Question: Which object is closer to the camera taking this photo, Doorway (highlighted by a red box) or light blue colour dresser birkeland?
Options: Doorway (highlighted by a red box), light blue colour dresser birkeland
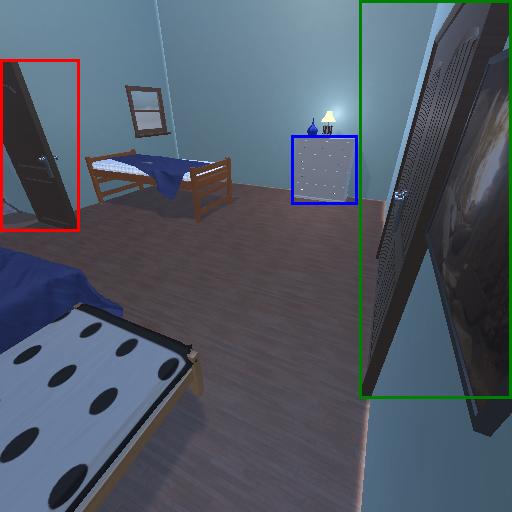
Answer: Doorway (highlighted by a red box)